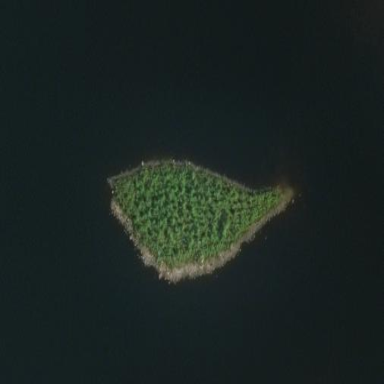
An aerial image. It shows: Island.